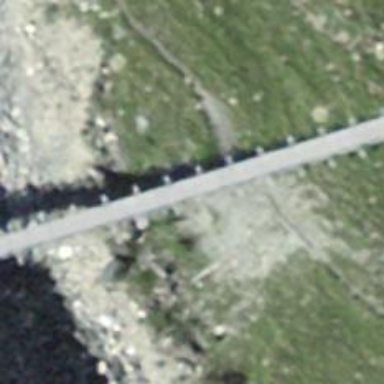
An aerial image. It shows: Simple-suspension bridge.